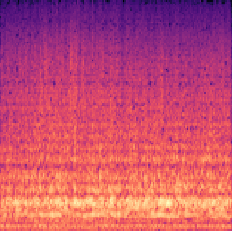
Sound class: Helicopter